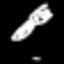
Label: fork